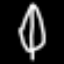
Label: leaf